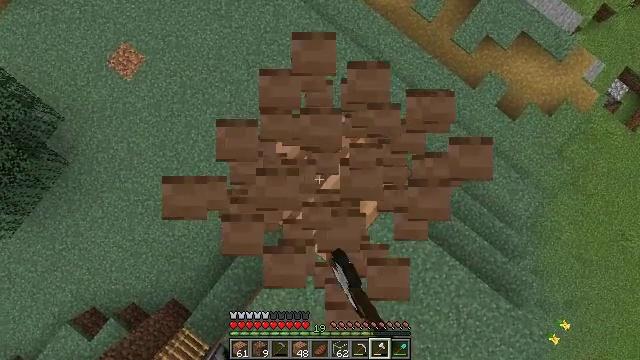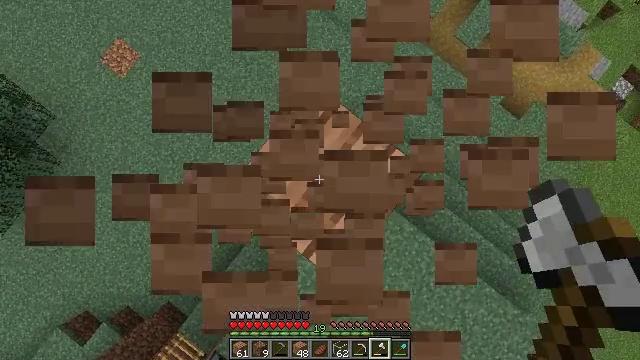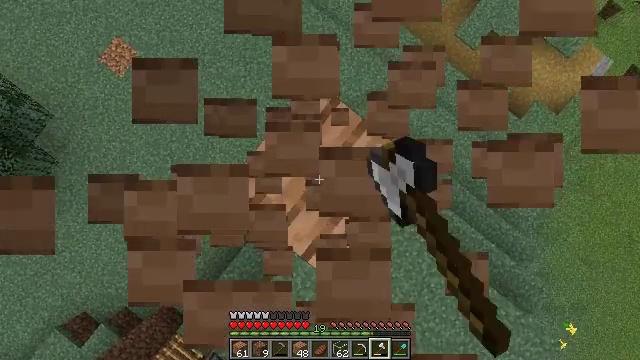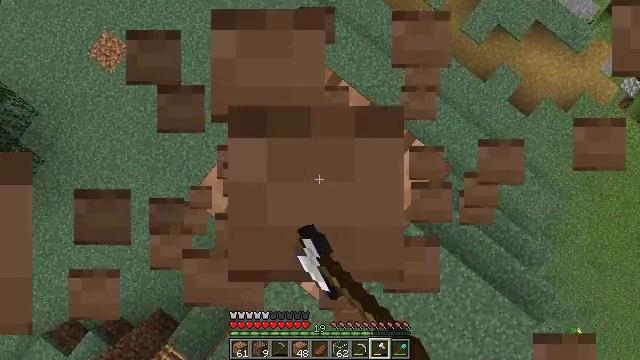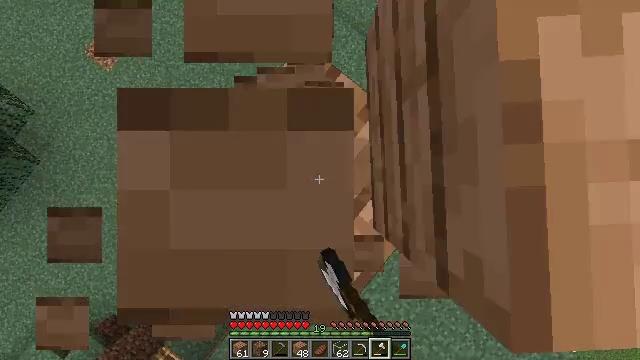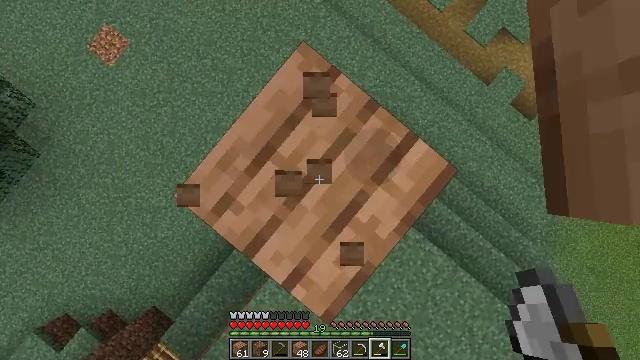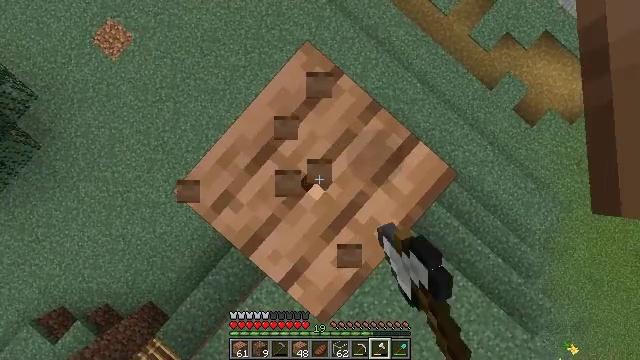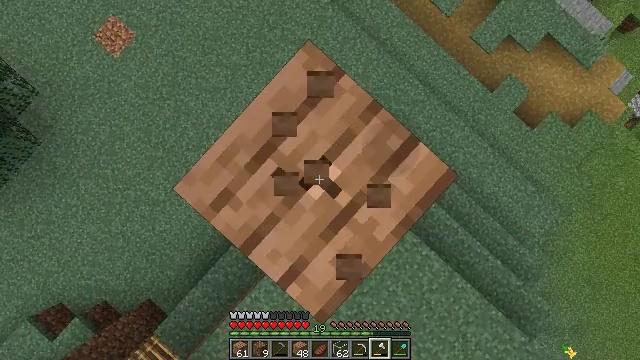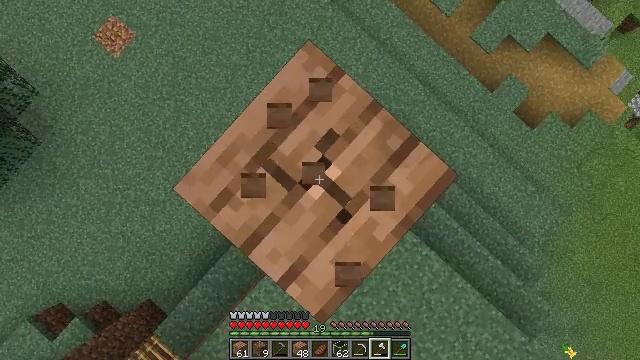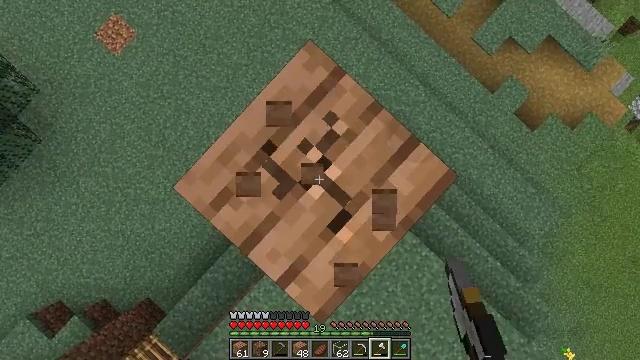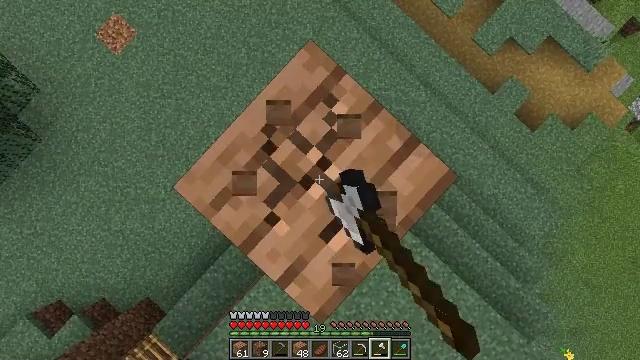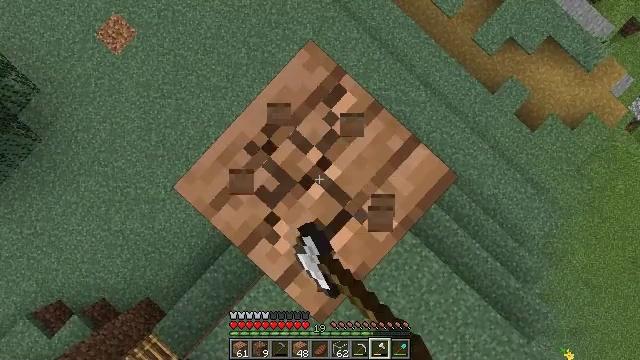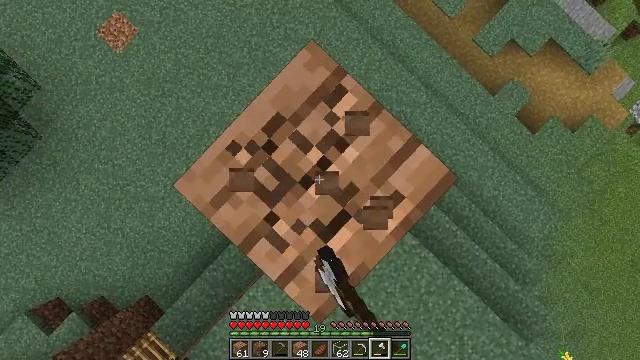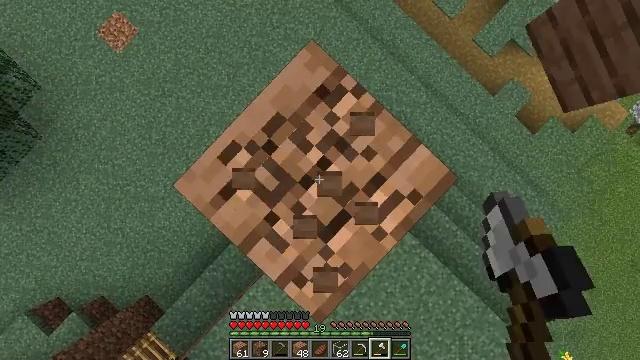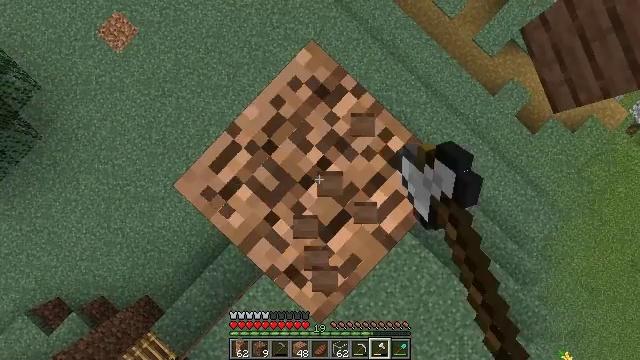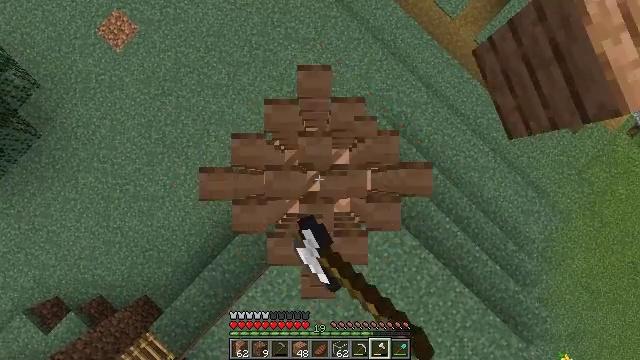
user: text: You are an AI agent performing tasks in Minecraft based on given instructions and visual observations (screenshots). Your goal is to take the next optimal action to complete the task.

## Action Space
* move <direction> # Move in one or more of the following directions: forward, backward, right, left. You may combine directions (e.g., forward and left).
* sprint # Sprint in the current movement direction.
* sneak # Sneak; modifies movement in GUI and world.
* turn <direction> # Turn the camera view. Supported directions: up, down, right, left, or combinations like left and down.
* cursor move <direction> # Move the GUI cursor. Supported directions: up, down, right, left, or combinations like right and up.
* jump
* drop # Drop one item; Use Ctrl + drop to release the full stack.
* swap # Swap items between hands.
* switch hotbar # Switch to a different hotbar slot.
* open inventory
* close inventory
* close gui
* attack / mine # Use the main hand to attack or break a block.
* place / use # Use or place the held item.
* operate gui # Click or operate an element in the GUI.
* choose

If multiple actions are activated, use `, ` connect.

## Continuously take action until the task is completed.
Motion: motion action
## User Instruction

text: Mine jungle planks from a structure.
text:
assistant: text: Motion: move right, sneak, attack / mine
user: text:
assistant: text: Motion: move right, sneak, attack / mine
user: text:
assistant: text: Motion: sneak, attack / mine
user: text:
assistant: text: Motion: sneak, attack / mine
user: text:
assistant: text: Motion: sneak, turn left and down, attack / mine
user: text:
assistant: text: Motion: sneak, turn left, attack / mine
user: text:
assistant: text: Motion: sneak, attack / mine
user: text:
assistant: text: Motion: sneak, attack / mine
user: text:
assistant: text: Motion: sneak, attack / mine
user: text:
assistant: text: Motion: sneak, attack / mine
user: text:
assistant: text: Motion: sneak, attack / mine
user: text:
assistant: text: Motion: sneak, attack / mine
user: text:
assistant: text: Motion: sneak, attack / mine
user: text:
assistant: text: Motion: sneak, attack / mine
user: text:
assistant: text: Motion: sneak, attack / mine
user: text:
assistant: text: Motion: sneak, attack / mine
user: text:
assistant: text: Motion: sneak, attack / mine
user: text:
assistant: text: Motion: sneak, attack / mine
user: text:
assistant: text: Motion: sneak, attack / mine
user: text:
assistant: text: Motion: sneak, attack / mine